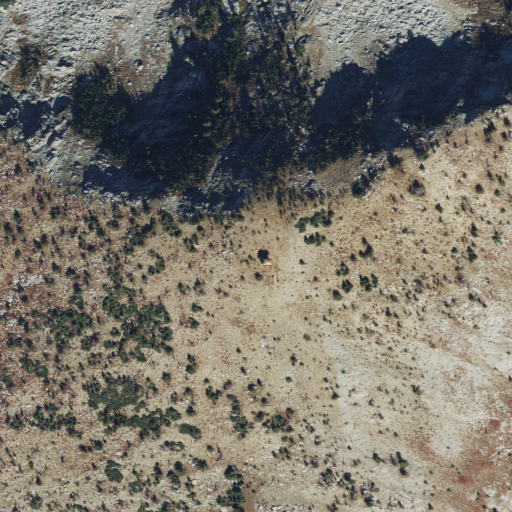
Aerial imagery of mountain in Idaho named Granite Mountain containing grassland, evergreen forest, shrub, and barren land